Question: I'm currently looking to implement a CommandBar for a WinRT Windows Phone 8.1 app. Overall it is very straightforward but I am unable to style the control.
I have themed my app so that the accent colour has been changed to green. This works well for pretty much everywhere in the app (buttons, textblocks etc.) but not for the AppBarButton.
The brushes I'm overriding are SystemColorControlAccentBrush and PhoneAccentBrush but changing these does not make any difference to the colour of the AppBarButton when pressed:

Any idea what I'm doing wrong/can this colour be changed?
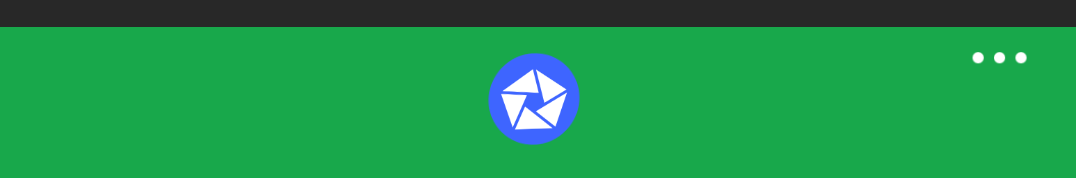
Answer: Set the CommandBar's foreground and background colors.
The command bar on Windows Phone is system UI not app UI and does not allow customizing the colors of individual AppBarButtons. Their colors always come from the CommandBar's colors.